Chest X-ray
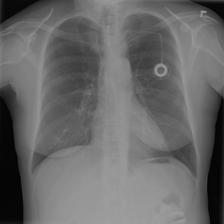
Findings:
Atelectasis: negative
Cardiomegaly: negative
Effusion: negative
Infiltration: negative
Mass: positive
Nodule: negative
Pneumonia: negative
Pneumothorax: negative
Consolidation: negative
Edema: negative
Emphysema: negative
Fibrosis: negative
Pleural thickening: negative
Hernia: negative